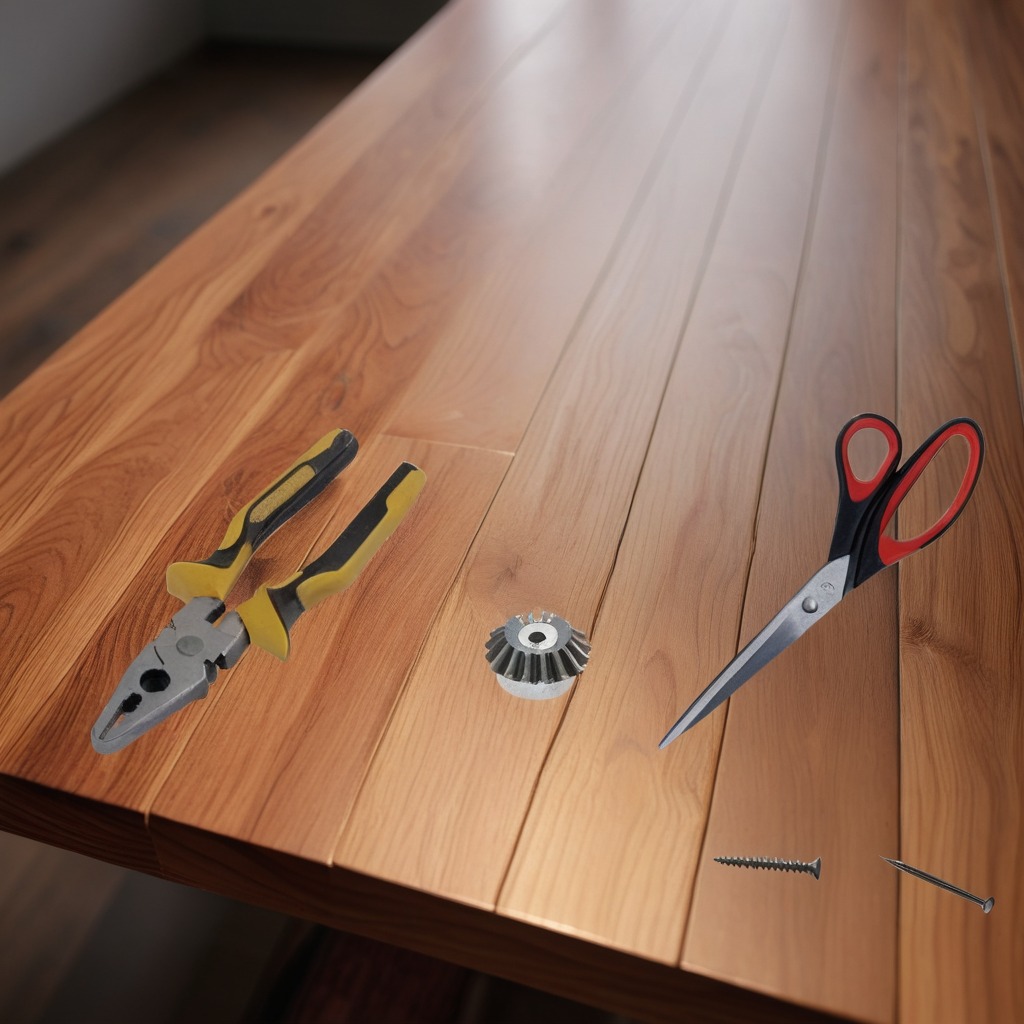
A steel gear with teeth, a metal machine screw, an iron nail, pliers, and scissors are lying on the wooden table.